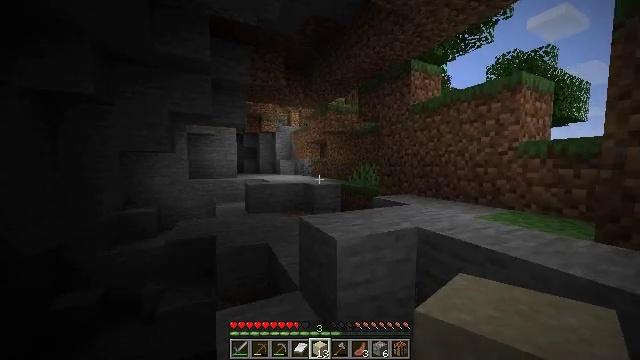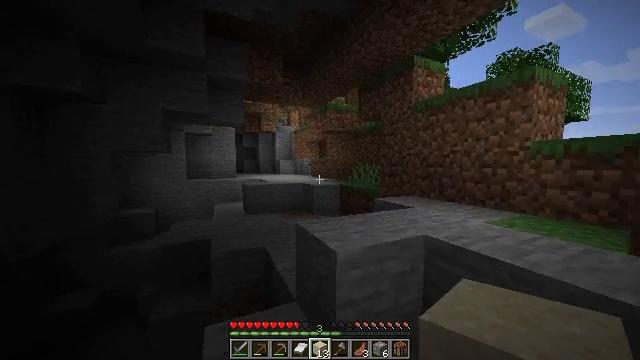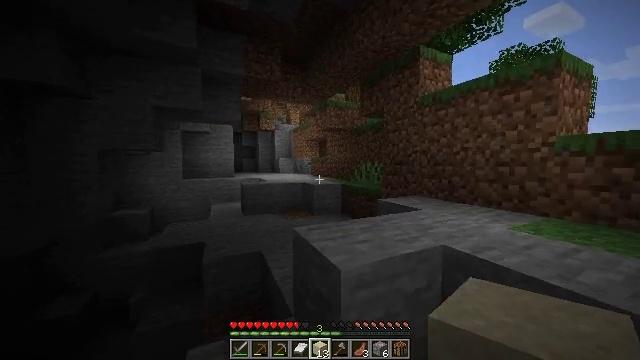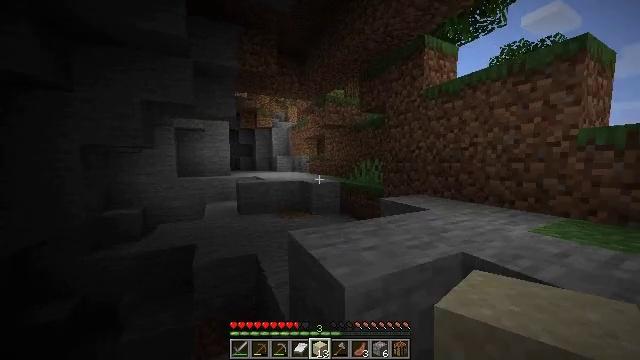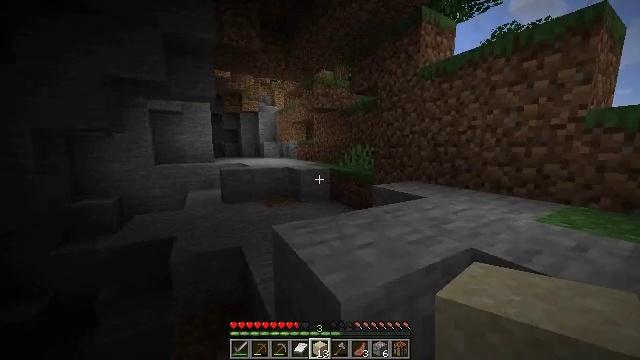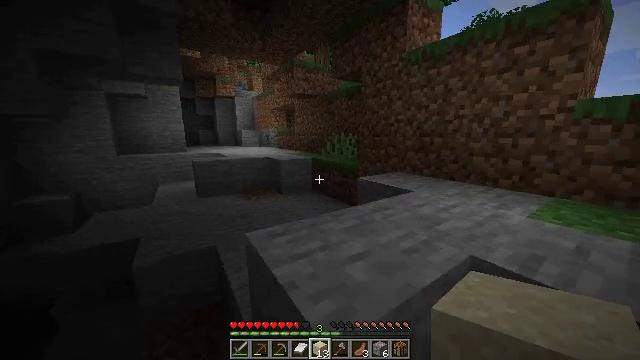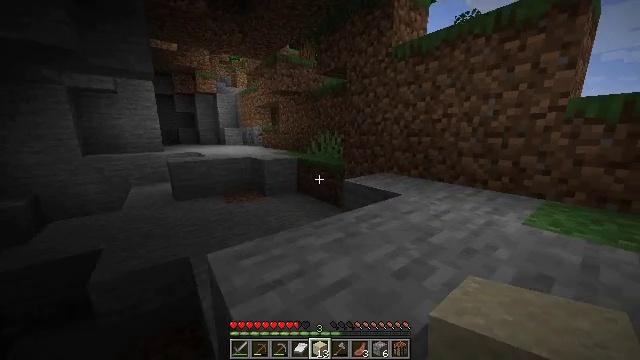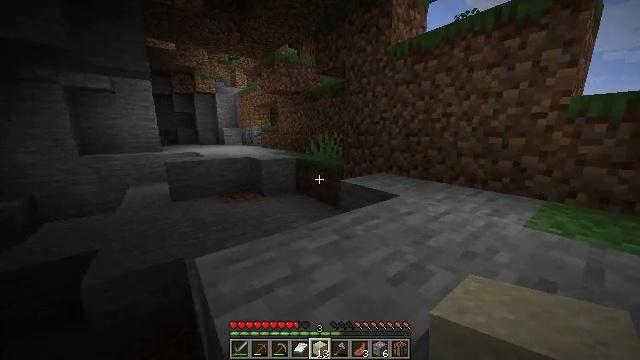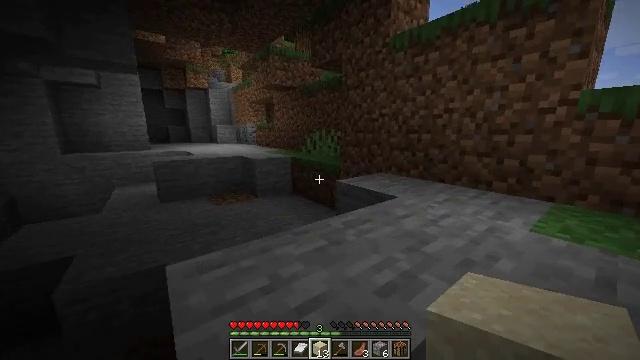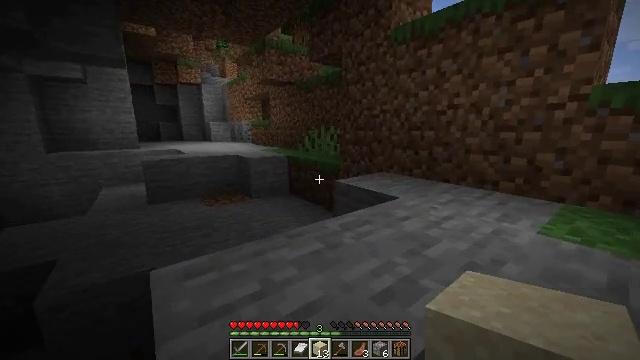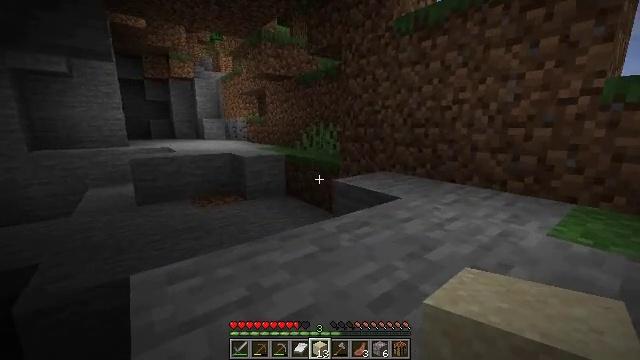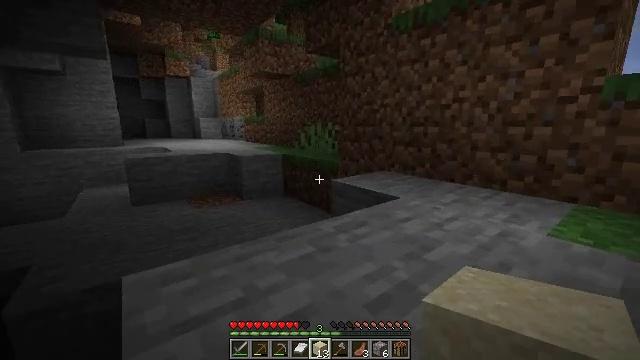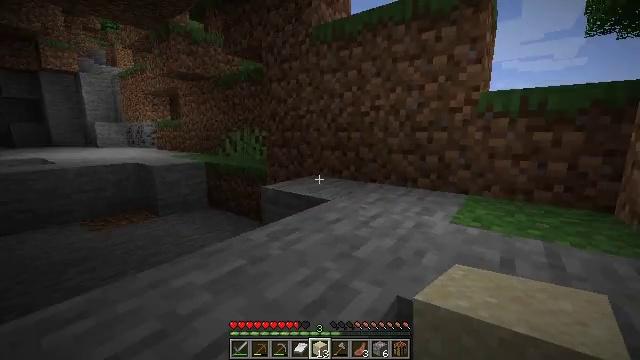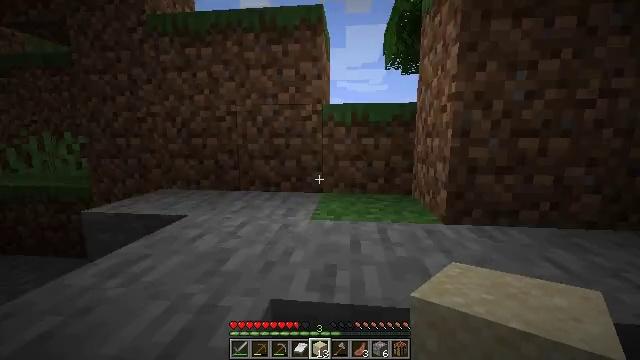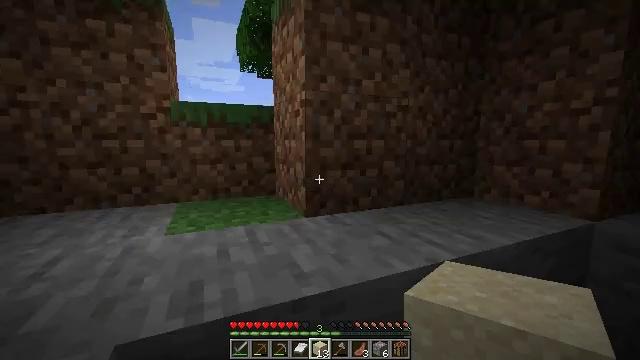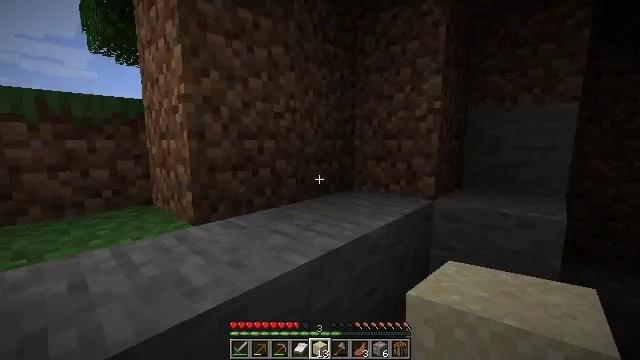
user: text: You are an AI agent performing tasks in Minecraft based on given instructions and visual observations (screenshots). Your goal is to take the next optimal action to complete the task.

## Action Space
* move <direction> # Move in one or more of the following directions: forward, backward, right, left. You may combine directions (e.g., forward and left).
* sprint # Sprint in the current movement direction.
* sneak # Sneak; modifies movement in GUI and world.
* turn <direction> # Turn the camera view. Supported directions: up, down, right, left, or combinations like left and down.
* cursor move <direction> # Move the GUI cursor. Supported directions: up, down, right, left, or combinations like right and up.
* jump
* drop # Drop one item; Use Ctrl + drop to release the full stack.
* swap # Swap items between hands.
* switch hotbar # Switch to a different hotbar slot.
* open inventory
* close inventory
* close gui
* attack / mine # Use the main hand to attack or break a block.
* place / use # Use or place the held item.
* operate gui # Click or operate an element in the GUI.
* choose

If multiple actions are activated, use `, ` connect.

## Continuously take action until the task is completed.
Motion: motion action
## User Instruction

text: Gather sugar cane for crafting.
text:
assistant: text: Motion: move forward, sprint
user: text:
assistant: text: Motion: move forward, sprint
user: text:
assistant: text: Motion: move forward, sprint
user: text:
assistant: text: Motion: move forward, sprint, turn right and down
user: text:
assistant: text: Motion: move forward, sprint, turn right and down
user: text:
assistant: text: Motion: move forward, sprint, turn right
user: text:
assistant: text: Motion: no_op
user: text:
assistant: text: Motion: no_op
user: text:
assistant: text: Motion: no_op
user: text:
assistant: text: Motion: no_op
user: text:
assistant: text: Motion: no_op
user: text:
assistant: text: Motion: turn right and up
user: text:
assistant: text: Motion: turn right and up
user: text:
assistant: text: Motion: turn right
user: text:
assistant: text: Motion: turn right
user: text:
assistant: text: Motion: turn right
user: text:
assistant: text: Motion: turn right
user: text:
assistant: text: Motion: turn right
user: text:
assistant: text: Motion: no_op
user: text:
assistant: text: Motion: turn right and down
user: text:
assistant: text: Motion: turn down
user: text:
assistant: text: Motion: no_op
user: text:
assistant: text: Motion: turn right and down
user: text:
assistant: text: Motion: turn right and down
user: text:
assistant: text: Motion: turn right
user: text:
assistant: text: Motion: turn right
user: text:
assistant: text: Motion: turn right and up
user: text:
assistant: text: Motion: turn right and up
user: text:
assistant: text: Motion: turn right
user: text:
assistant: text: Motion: no_op